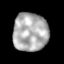
Tissue: lung
Cell type: Epithelial cells
Senescence score: 0.1856
Nuclear area (px): 1313
Mean DAPI intensity: 174.228